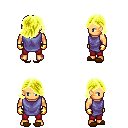
a pixel art fantasy rpg character, male body template, human, tanned skin, chain tabard jacket, red pants, gold swoop hairstyle, gold gloves, brown slippers, four views (front, back, left, right), 2x2 character sprite sheet, small pixel art, hard edges, no anti-aliasing